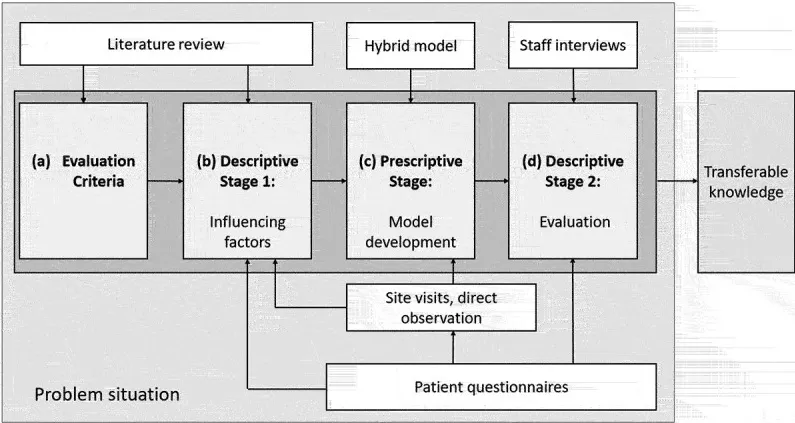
Design Research Methodology (from Blessing & Chakrabarti,) mapped to methods used in the case study application.
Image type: chart (chart)